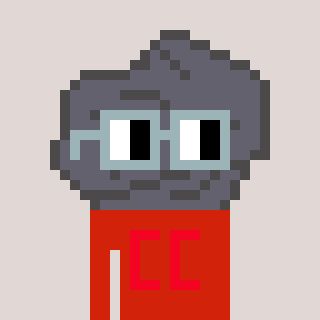
a pixel art character with square dark gray glasses, a rock-shaped head and a red-colored body on a warm background